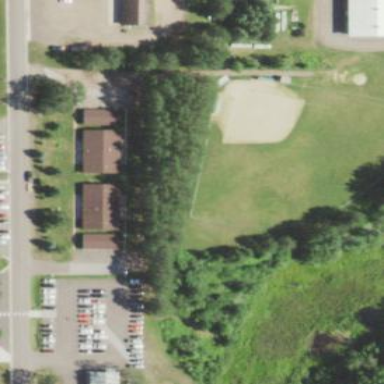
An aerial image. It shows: Grass pitch designated for softball games.